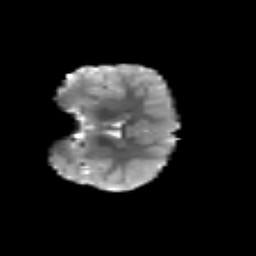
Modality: T2w
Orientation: coronal
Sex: female
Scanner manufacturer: siemens
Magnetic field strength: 3 T
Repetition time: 5 s
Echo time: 0.071 s